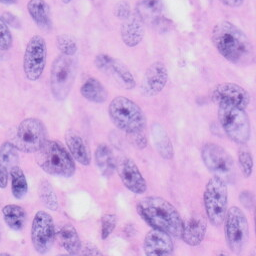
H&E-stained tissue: Skin